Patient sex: M
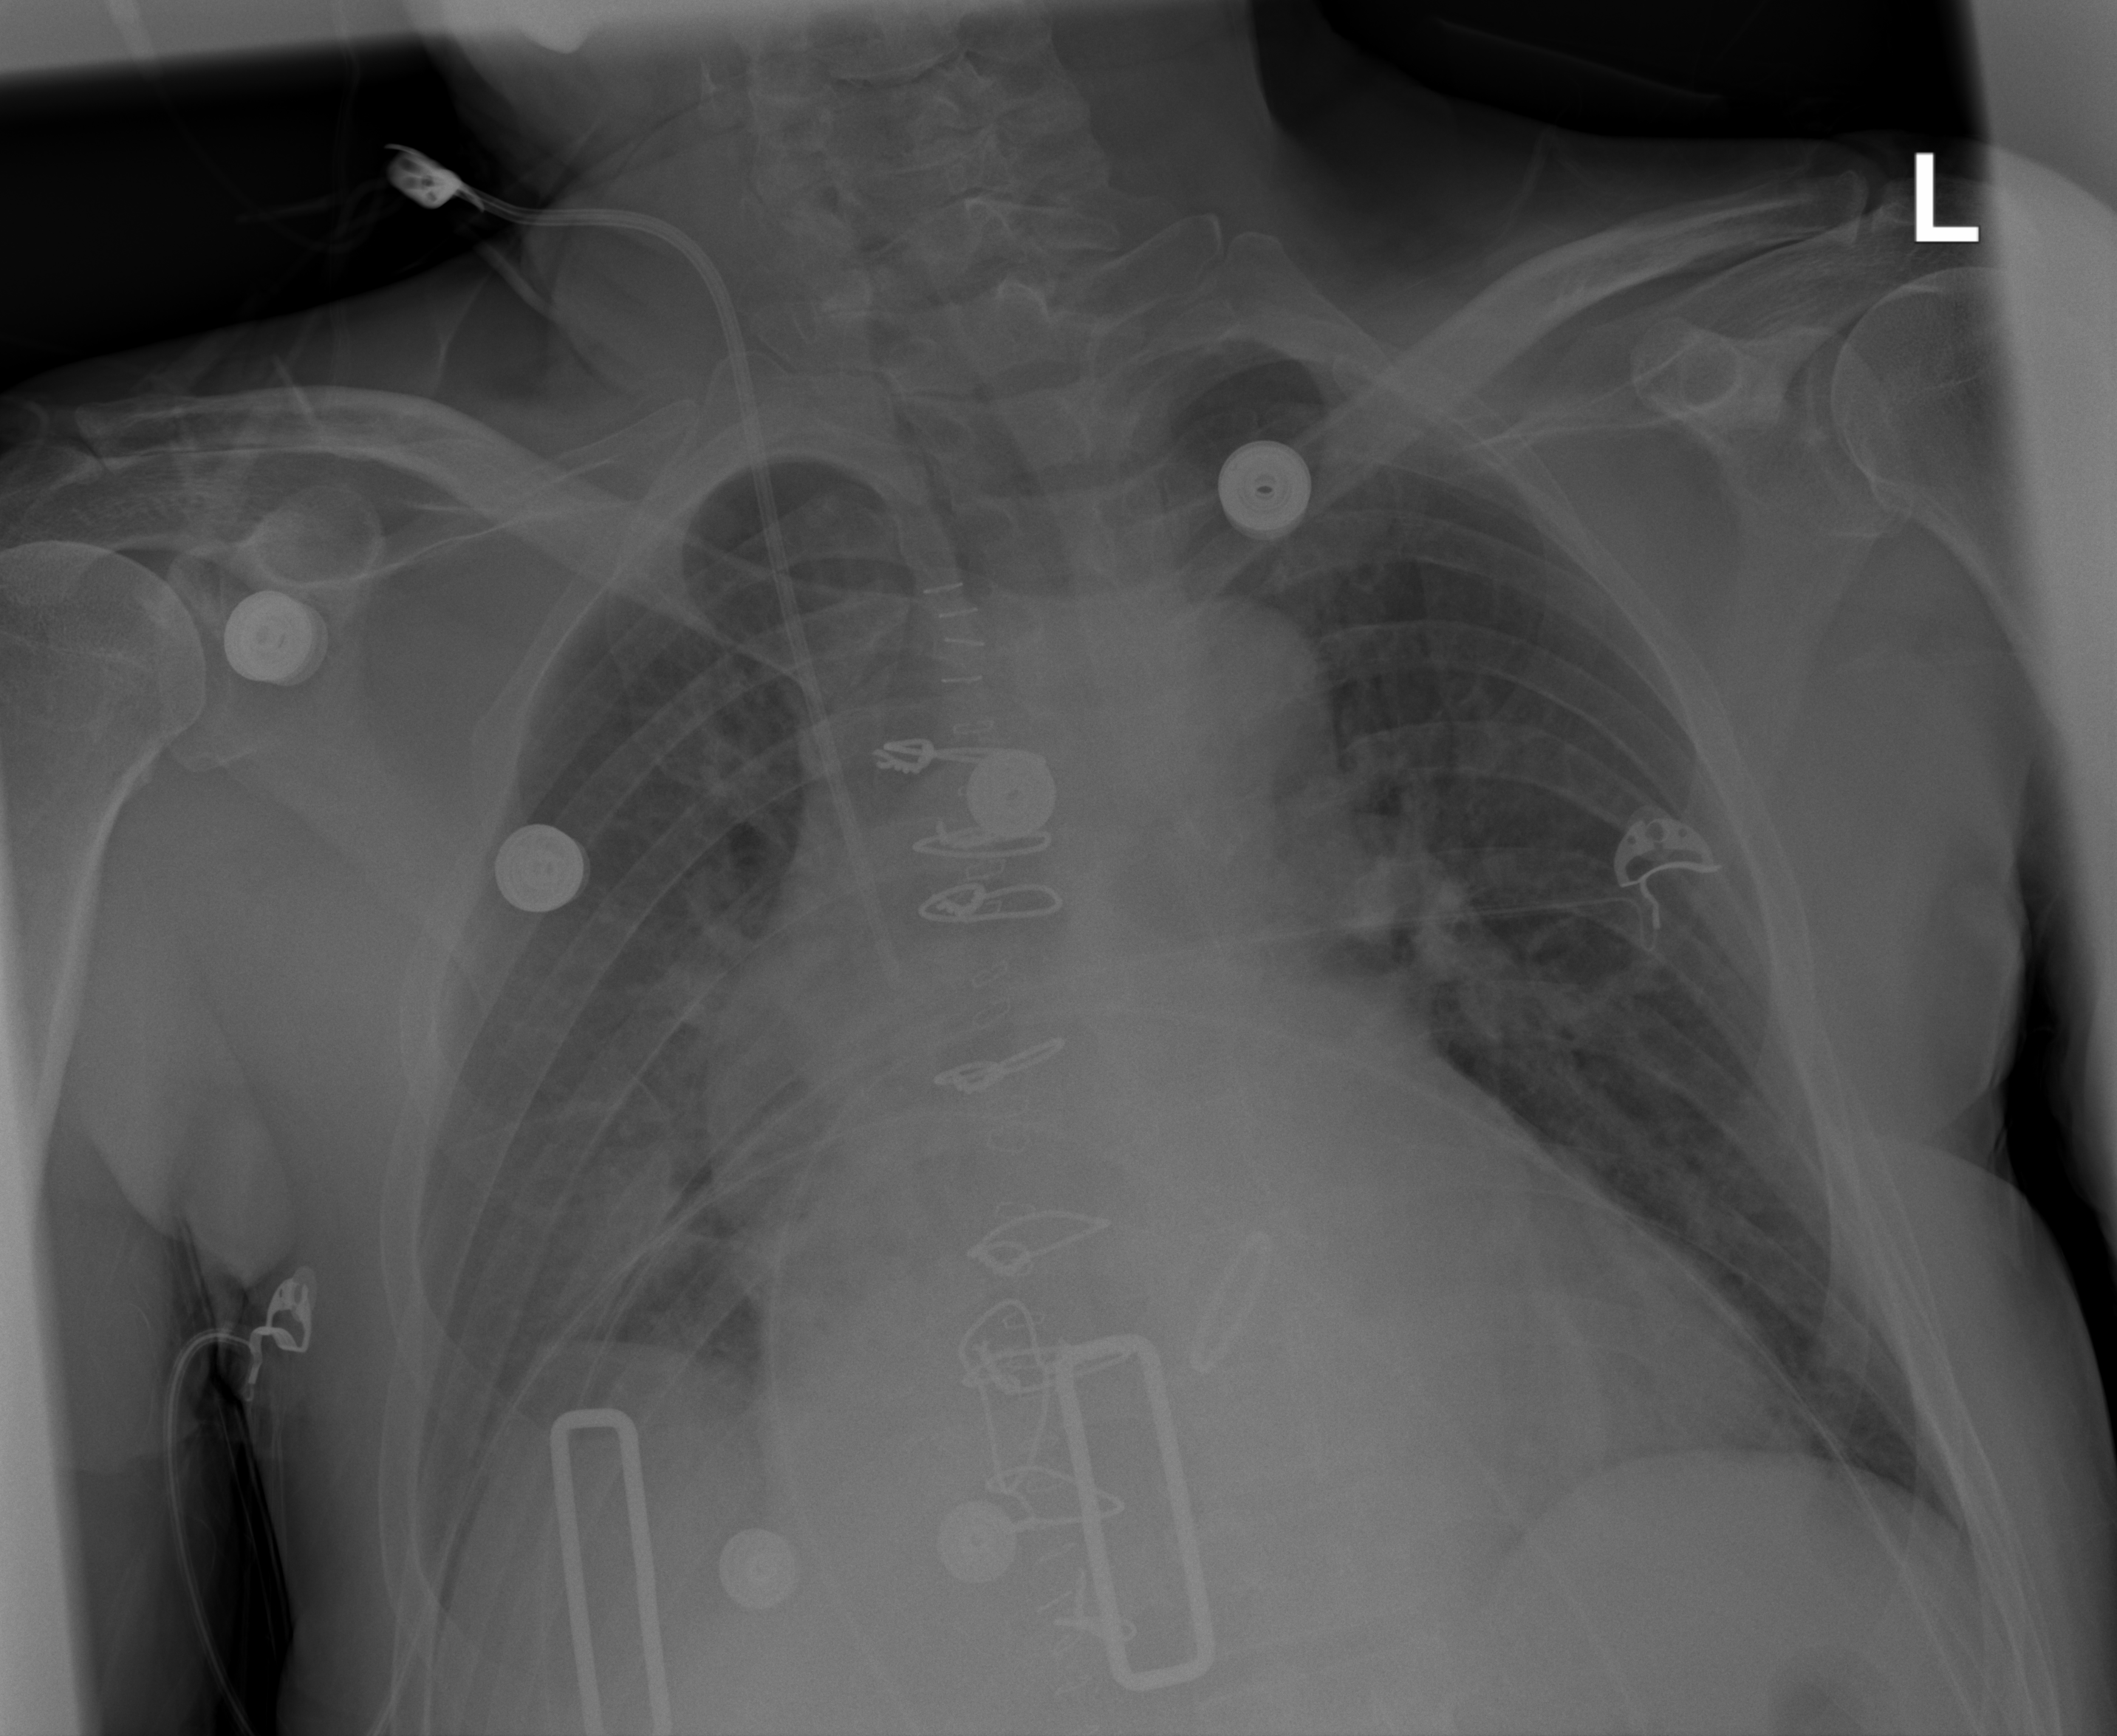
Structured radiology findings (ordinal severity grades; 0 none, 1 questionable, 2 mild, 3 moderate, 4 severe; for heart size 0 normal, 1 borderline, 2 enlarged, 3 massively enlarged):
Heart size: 2
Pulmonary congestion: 1
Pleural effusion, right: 2
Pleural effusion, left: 0
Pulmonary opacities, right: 0
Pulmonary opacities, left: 0
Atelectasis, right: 2
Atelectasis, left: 0